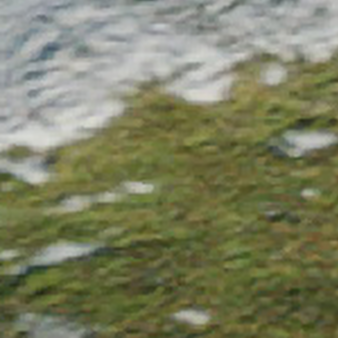
Label: other